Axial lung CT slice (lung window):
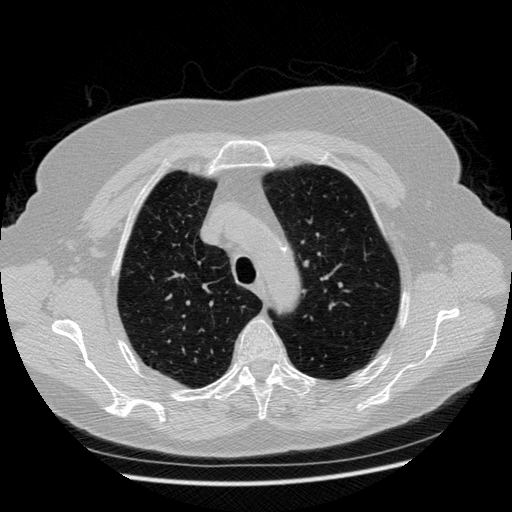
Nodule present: no